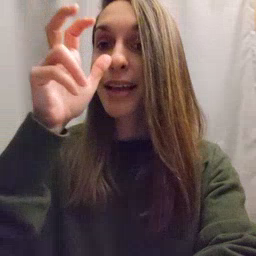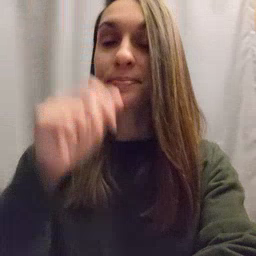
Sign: bug